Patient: sex M, age 85
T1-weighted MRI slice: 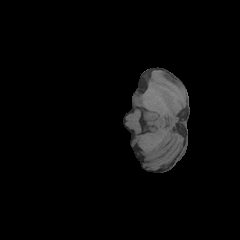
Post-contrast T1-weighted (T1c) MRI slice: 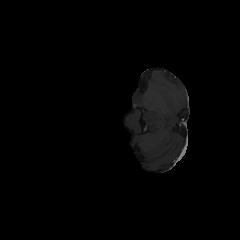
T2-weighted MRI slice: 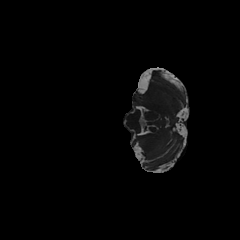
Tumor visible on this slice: no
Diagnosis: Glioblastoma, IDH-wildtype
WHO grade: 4